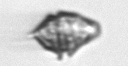
Label: Kryptoperidinium_triquetrum